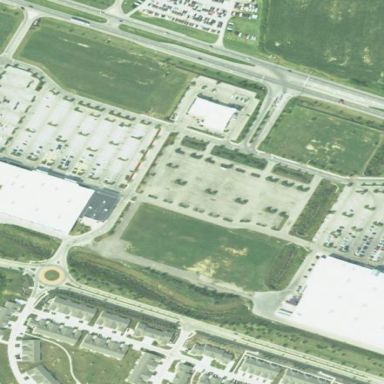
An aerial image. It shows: Retail area.